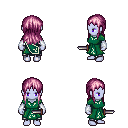
a pixel art fantasy rpg character, female body template, dark elf, purple skin, sash dress, metal pants, pink unkempt hairstyle, white cloth bracers, dagger, four views (front, back, left, right), 2x2 character sprite sheet, small pixel art, hard edges, no anti-aliasing